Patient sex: M
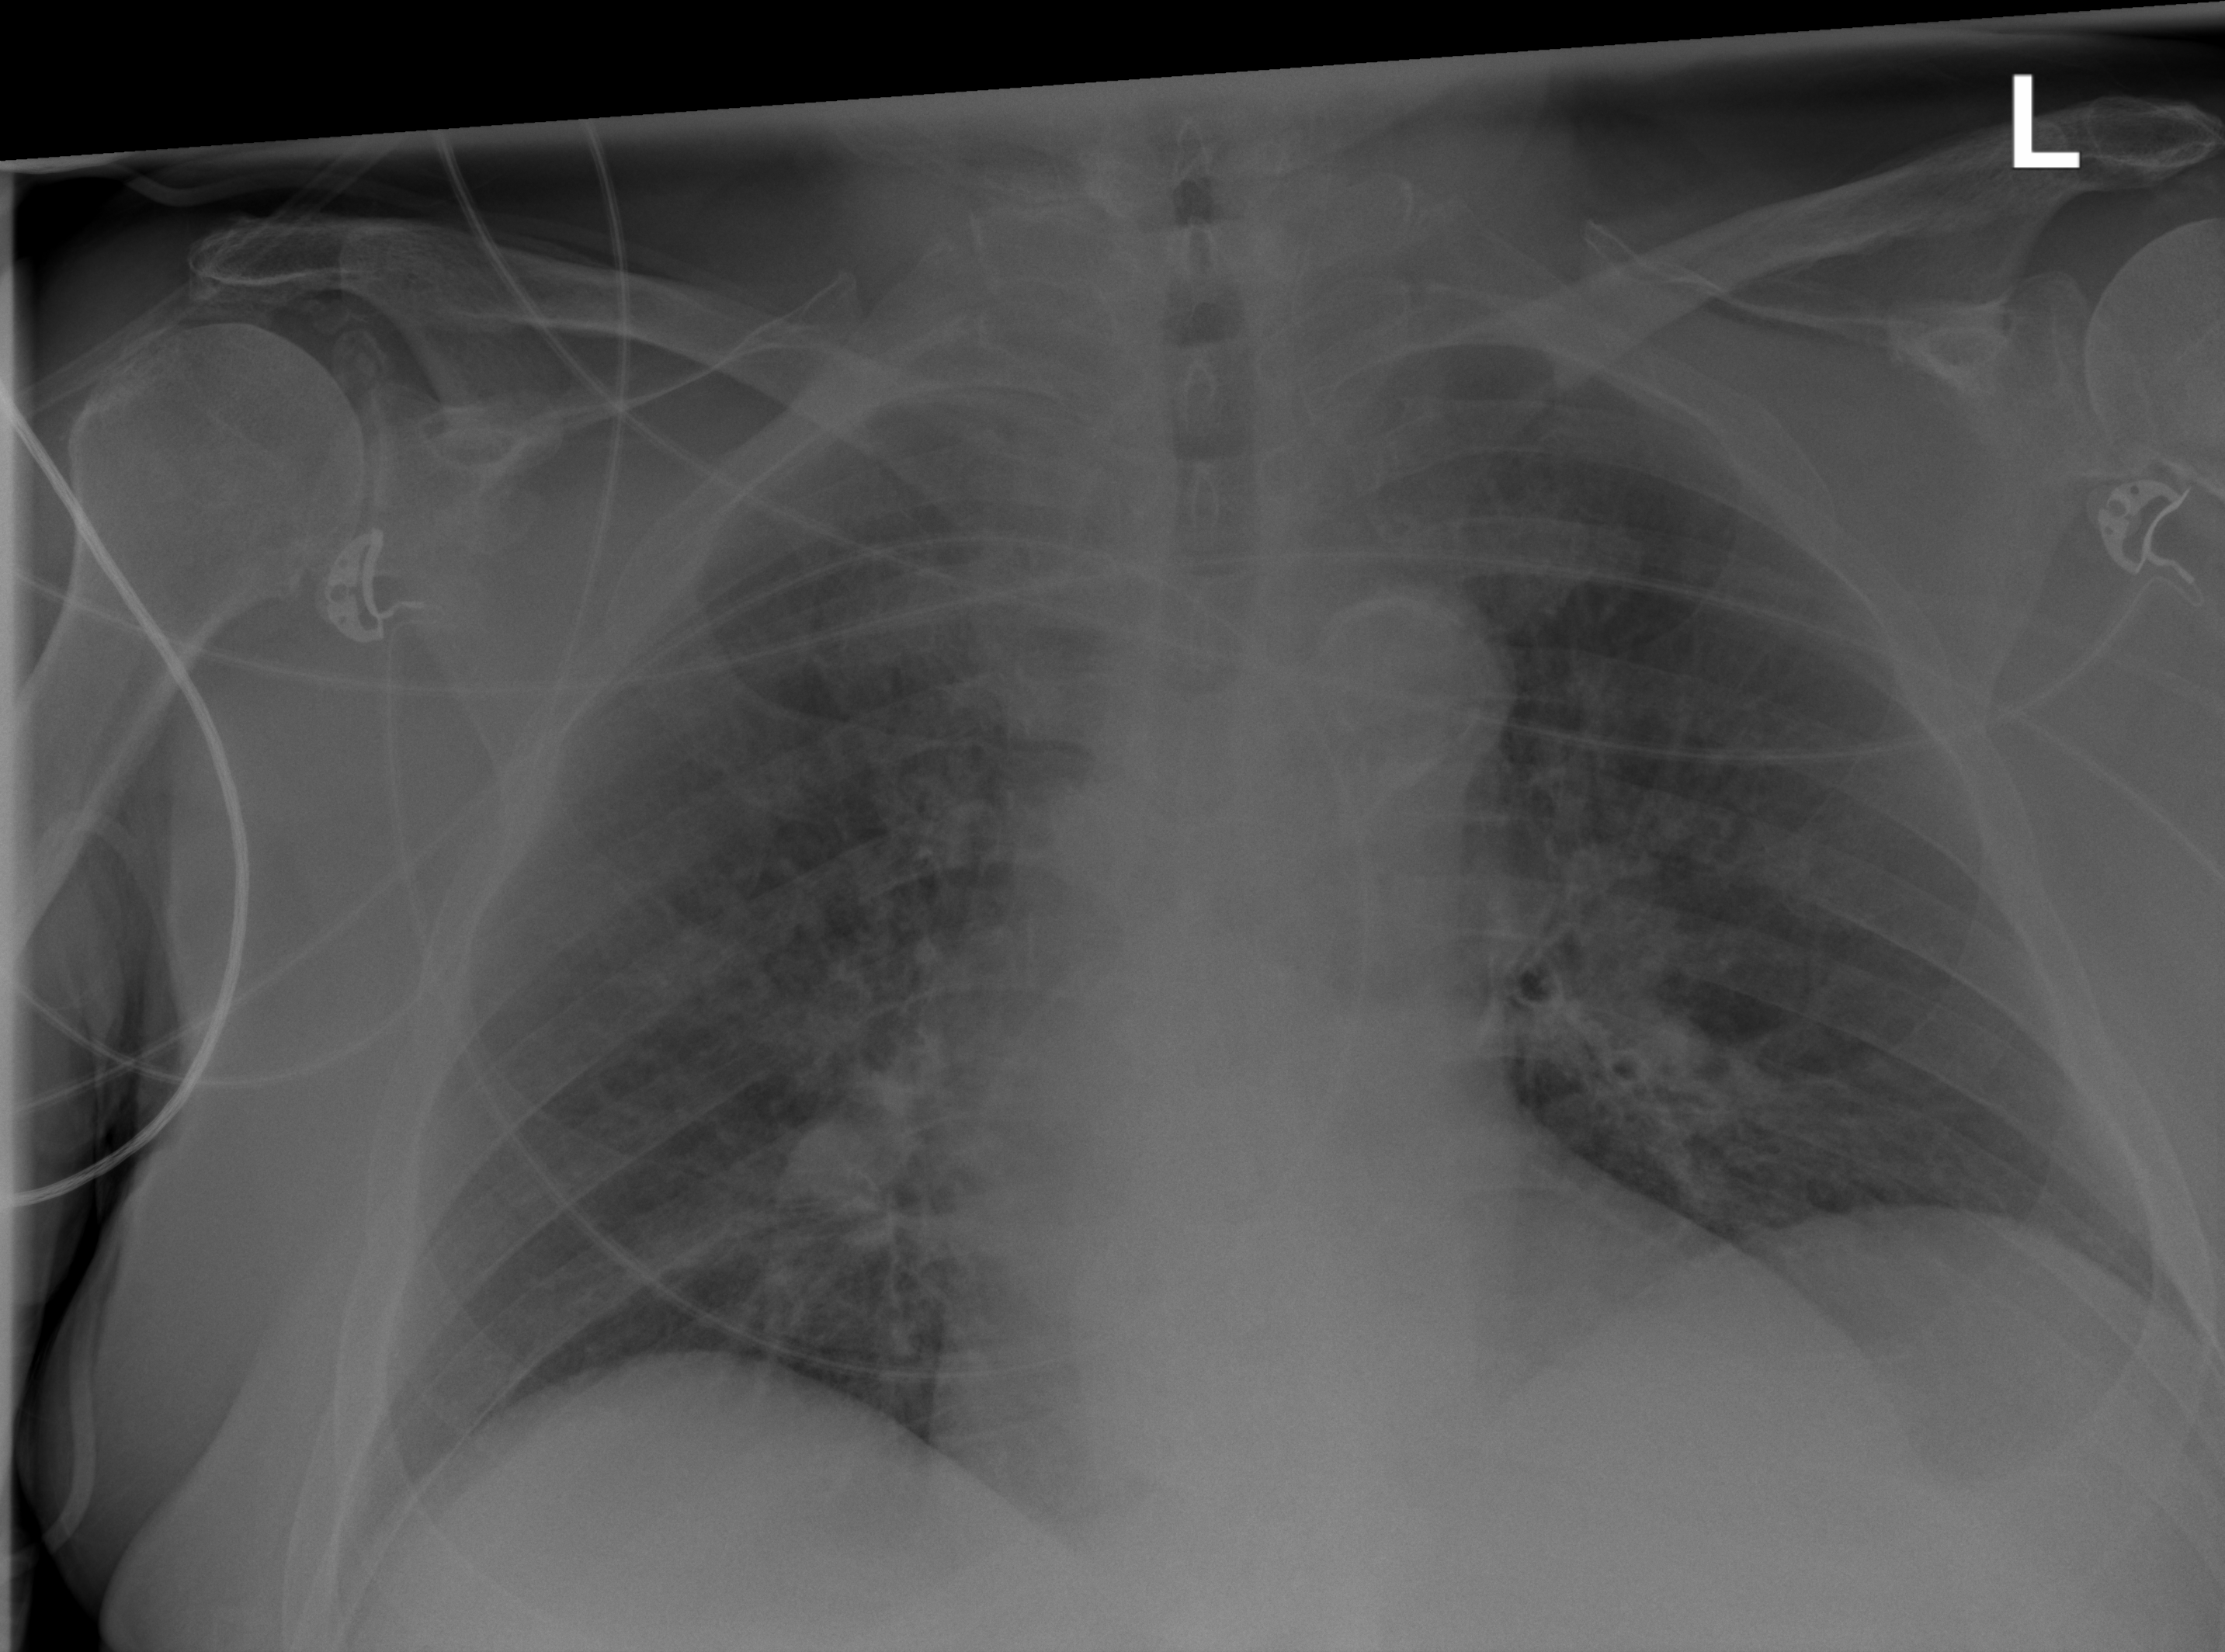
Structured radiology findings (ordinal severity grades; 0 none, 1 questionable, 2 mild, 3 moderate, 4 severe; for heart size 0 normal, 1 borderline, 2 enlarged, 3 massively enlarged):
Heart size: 2
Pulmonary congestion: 1
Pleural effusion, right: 1
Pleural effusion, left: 1
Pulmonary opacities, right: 2
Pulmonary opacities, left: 2
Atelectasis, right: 1
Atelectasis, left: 1